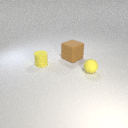
small yellow rubber cylinder to the left of large brown rubber cube